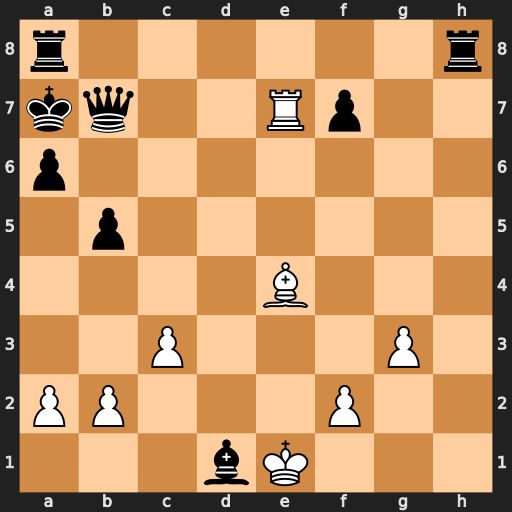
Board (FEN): r6r/kq2Rp2/p7/1p6/4B3/2P3P1/PP3P2/3bK3
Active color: w
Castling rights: -
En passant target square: -
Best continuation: Rxb7#